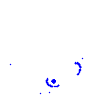
Particle: proton